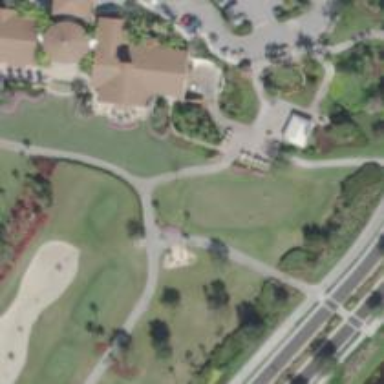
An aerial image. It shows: Golf cartpath that is also road path.